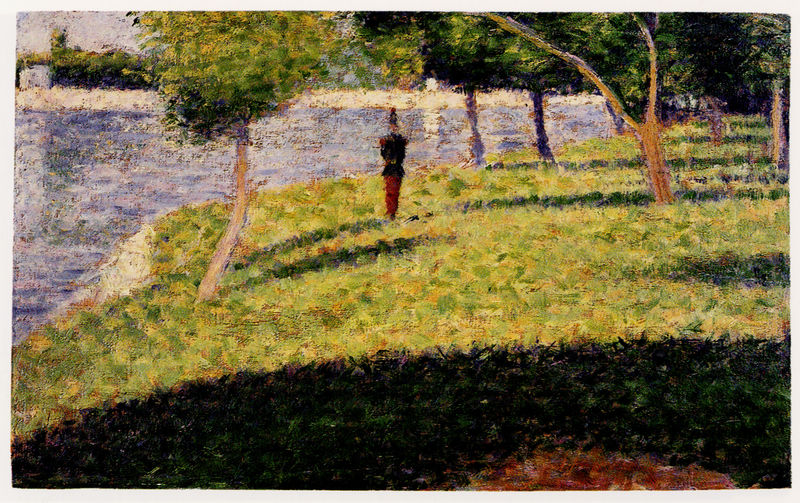
Titel: Le Saint-Cyrien
Künstler: Georges Pierre Seurat
Institution: Privatsammlung
Schlagwörter: baum, blau, blätter, dunkel, gemälde, mann, schatten, wasser, weiß, baumstämme, bäume, fluss, gelb, grün, impressionismus, landschaft, ocker, sand, see, ufer, äste, ausschnitt, braun, frankreich, frau, grau, hell, hut, licht, schwarz, gras, park, rasen, rot, wiese, malerei, lang, mensch, bach, baumstamm, horizont, natur, einsam, gewässer, pastos, sonne, figur, person, england, wald, garten, beine, küste, strand, wellen, man, pointilismus, lila, violett, duktus, monet, allein, punkte, spaziergang, uniform, soldat, helm, pinselstrich, wesen, flimmern, flirren, seurat, signac, georges seurat, farbpunkte, pissaro, user, fauvre, figuir, pinsekduktus